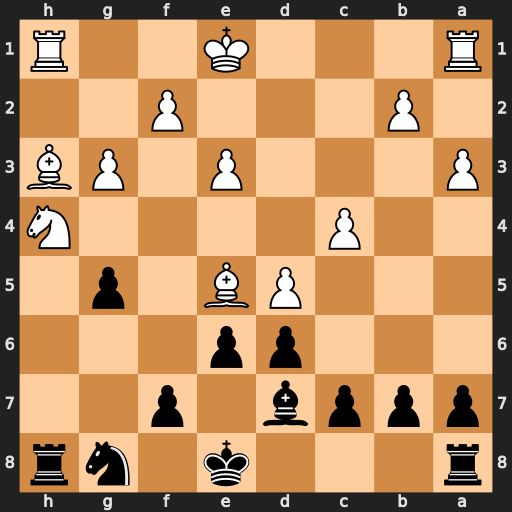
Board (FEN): r3k1nr/pppb1p2/3pp3/3PB1p1/2P4N/P3P1PB/1P3P2/R3K2R
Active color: b
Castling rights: KQkq
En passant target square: -
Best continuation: dxe5 Nf3 g4